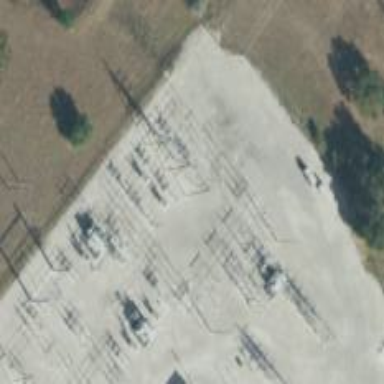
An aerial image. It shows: Switch used for power control.